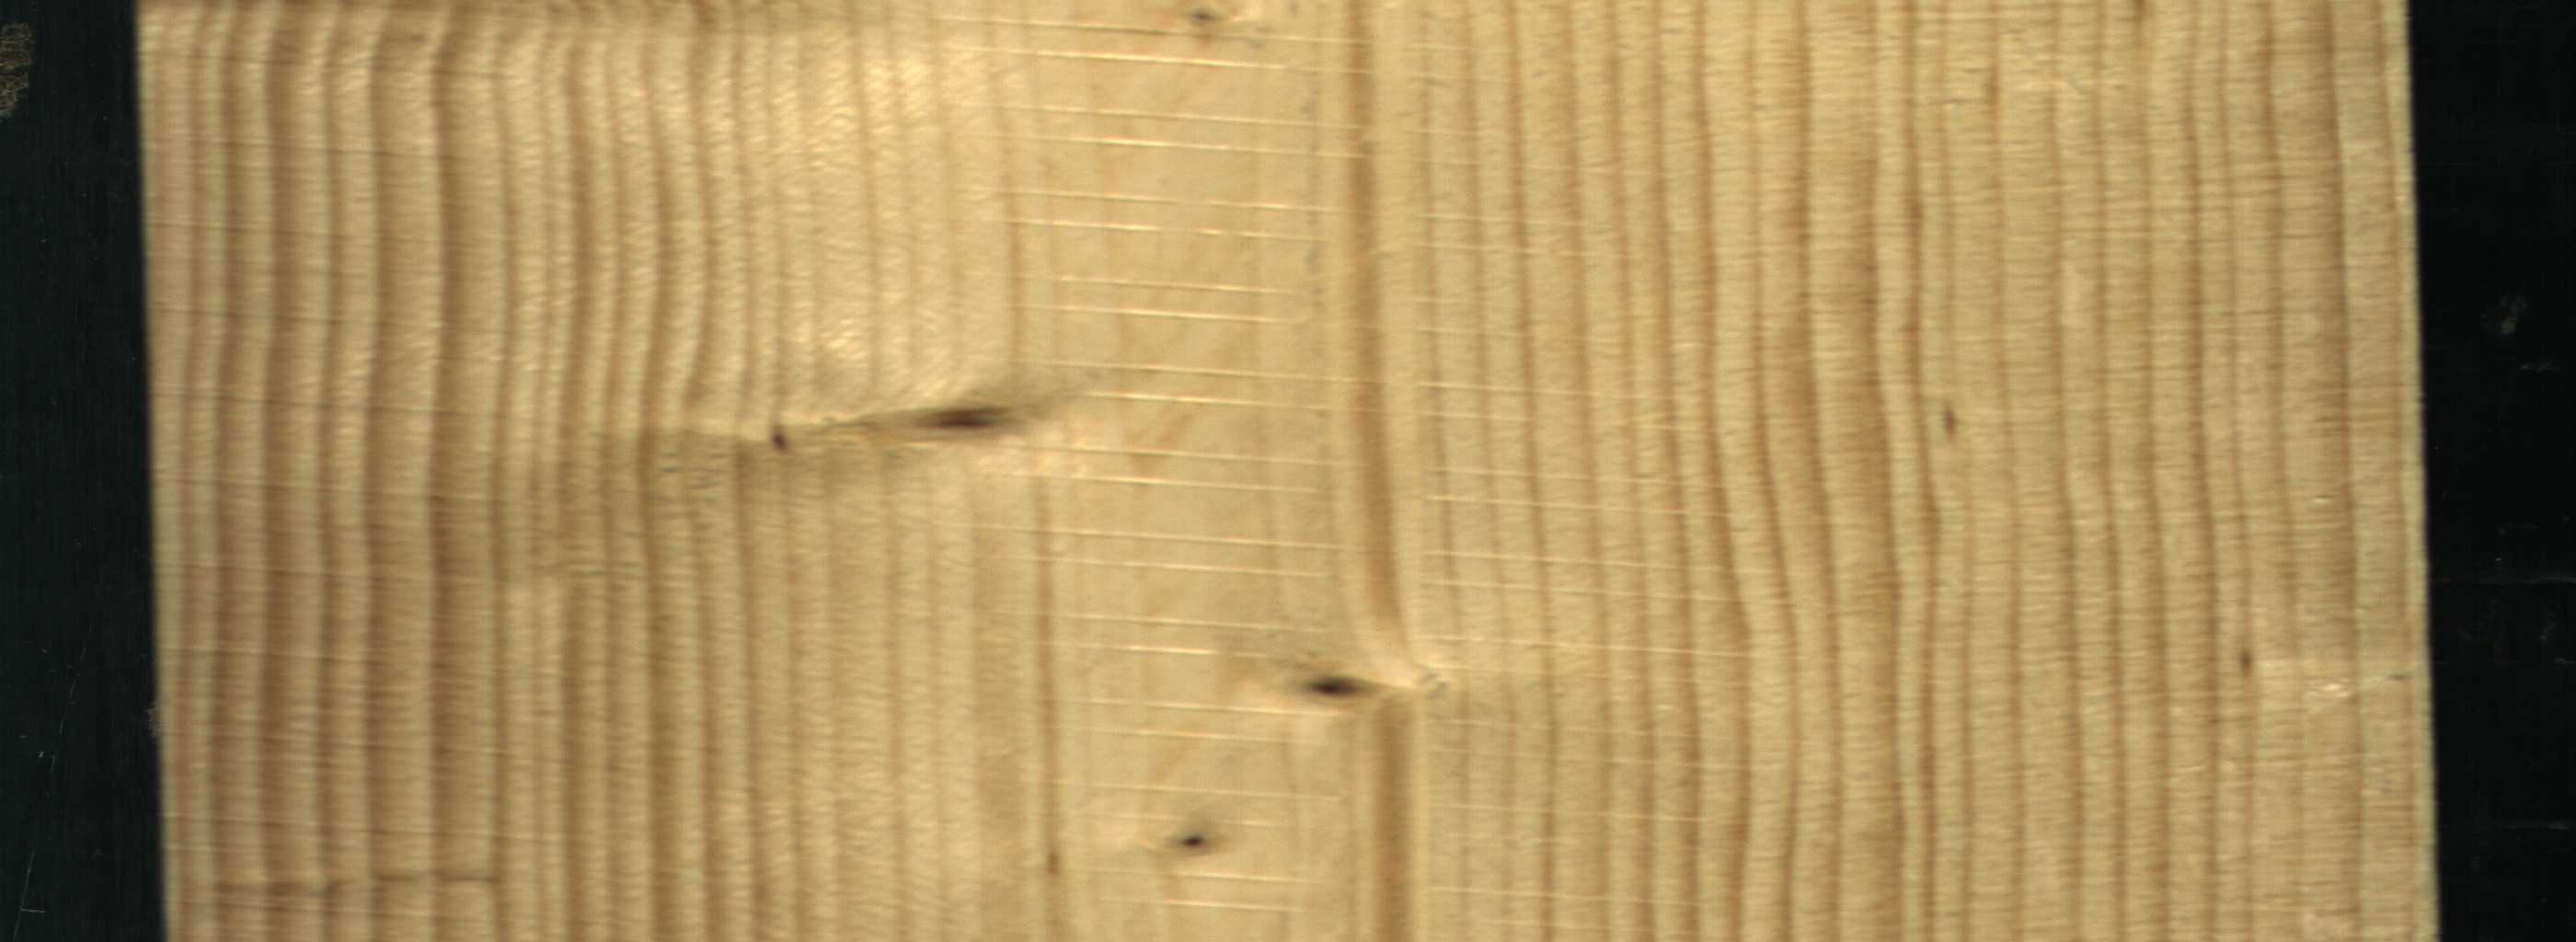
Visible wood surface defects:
Live_Knot
Live_Knot